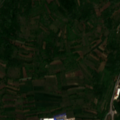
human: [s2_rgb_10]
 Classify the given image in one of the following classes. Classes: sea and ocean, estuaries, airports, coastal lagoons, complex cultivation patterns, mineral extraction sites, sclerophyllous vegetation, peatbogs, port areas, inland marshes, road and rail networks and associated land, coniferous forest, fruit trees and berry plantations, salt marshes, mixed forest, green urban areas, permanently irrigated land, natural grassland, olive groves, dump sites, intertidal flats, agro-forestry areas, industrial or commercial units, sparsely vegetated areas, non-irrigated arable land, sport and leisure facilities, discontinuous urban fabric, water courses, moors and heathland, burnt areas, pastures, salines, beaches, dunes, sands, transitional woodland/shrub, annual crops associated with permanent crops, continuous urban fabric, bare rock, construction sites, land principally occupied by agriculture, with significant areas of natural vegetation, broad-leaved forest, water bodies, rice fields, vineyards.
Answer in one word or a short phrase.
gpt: complex cultivation patterns, land principally occupied by agriculture, with significant areas of natural vegetation